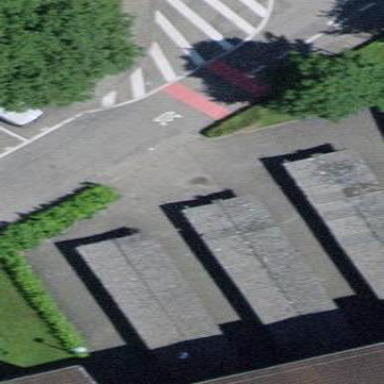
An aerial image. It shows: View of roof of building.